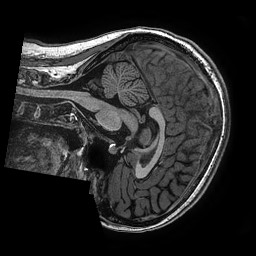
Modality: T1w
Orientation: sagittal
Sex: female
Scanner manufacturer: ge
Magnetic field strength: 3 T
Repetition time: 0.0077 s
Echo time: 0.003436 s